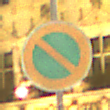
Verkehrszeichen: EingeschraenktesHalteverbot
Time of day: Night
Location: Outdoor (Urban)
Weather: Overcast
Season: NotSpecified
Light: Artificial